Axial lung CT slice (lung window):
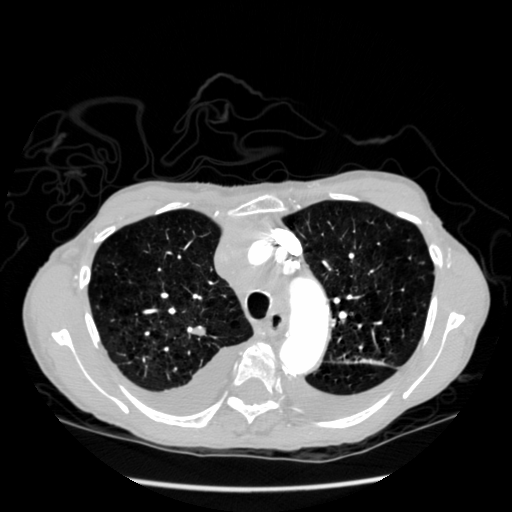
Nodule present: yes
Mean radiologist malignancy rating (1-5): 3